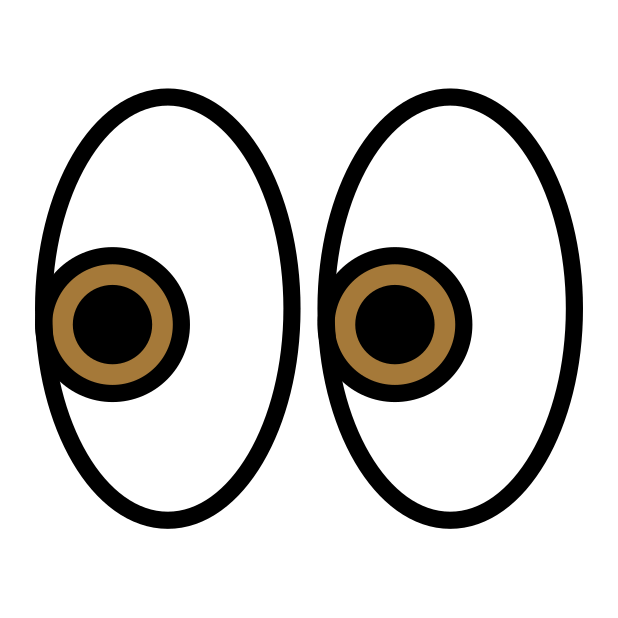
Emoji: 👀
Name: eyes
Unicode: 0x1f440